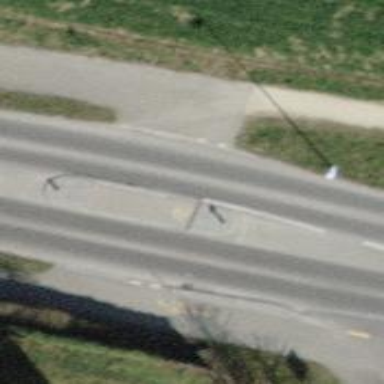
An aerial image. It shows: Asphalt footpath with unmarked crossing.